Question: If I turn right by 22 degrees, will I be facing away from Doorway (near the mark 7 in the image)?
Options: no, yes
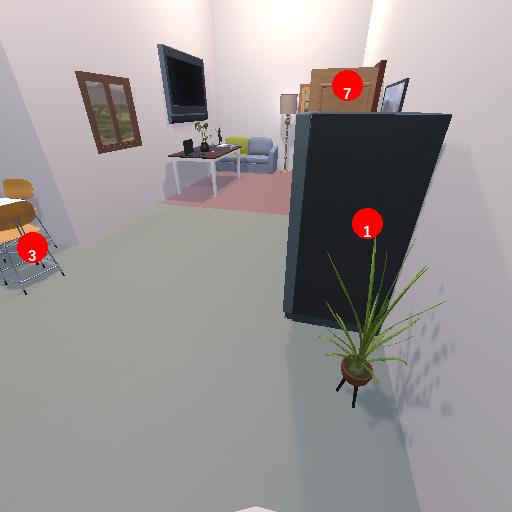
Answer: no